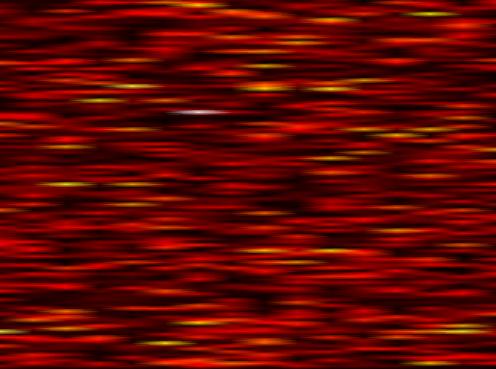
Label: UFMC